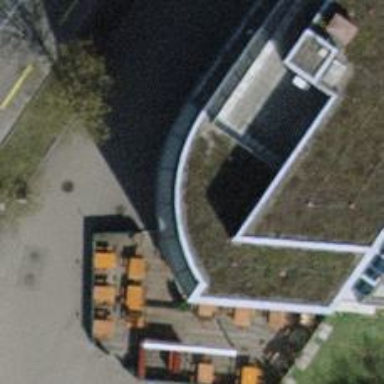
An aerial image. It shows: Pub.